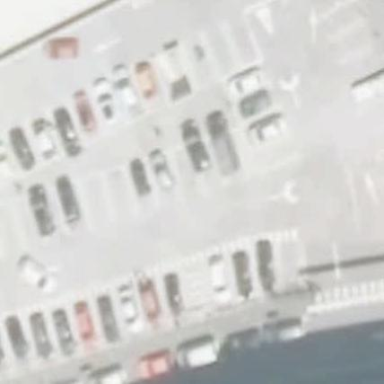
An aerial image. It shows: Asphalt parking aisle along service road.